Field crop: tomato
Growth stage: 1
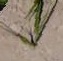
Species: cyperus